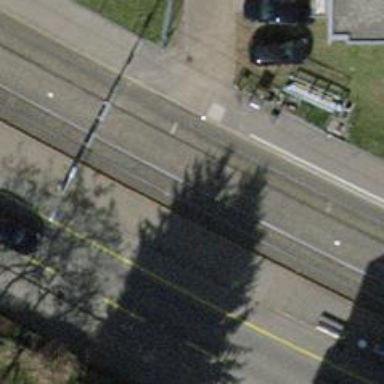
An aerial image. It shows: Tram stop with public transport stop position for trams.